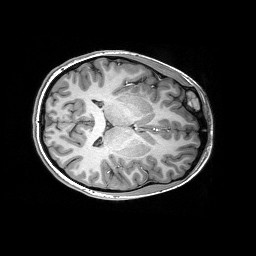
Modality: T1w
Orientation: axial
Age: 16
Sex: female
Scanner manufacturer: siemens
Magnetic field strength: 3 T
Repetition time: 2.53 s
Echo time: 0.00297 s